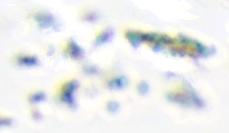
Label: Phaeocystis